Aerial crown-view tile of a tropical tree (Barro Colorado Island, Panama), acquired 20250414:
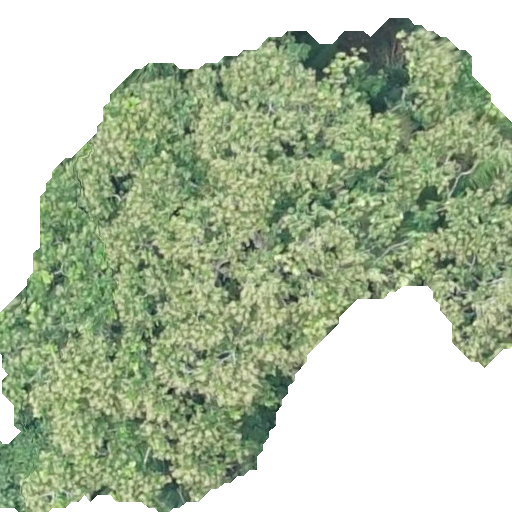
Species: Anacardium excelsum
GBIF accepted scientific name: Anacardium excelsum
Crown area: 267.646 m²